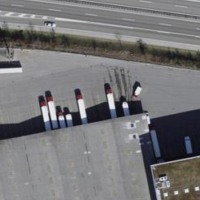
EUNIS habitat code: 57
Species observed at this site:
Milvus milvus
Corvus corone